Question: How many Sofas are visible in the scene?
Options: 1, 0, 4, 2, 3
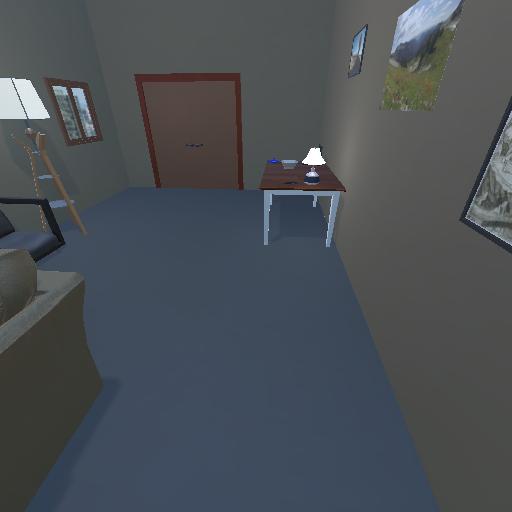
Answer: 1